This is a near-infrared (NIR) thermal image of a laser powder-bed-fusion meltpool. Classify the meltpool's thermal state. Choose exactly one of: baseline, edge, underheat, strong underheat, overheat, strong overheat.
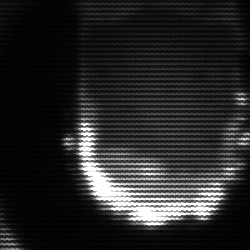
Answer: baseline